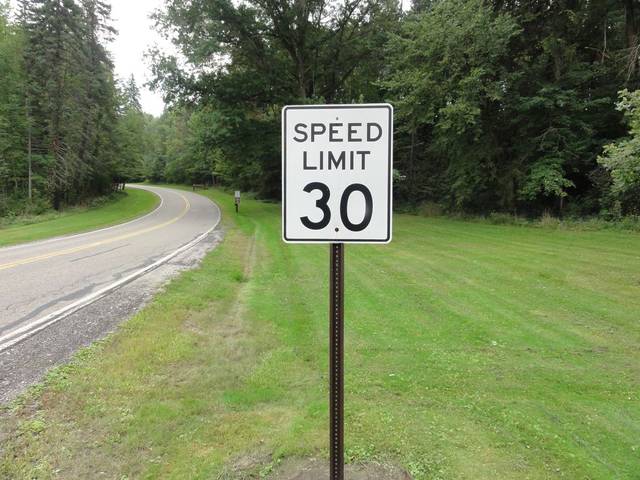
Region: United States
Coordinates: 41.315, -81.622